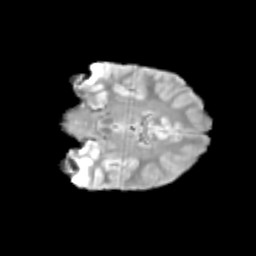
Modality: T2w
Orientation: coronal
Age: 10
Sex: male
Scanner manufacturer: siemens
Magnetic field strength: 3 T
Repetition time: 3.8 s
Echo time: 0.07 s